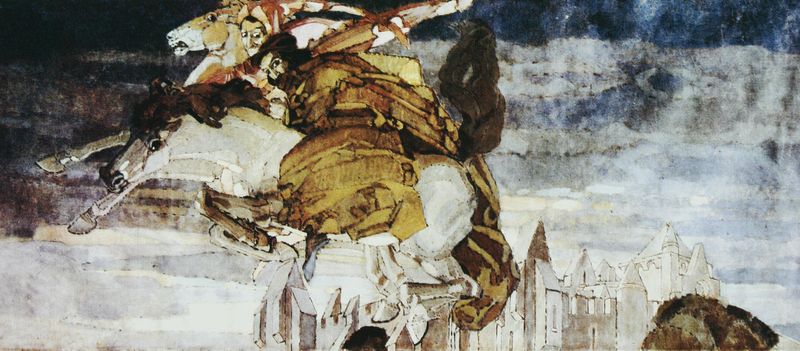
Titel: Der Flug von Faust und Mephistophel
Künstler: Michail Wrubel
Standort: Kazan
Institution: Staatliche Kunstsammlung
Schlagwörter: baum, berg, blau, dunkel, himmel, kopf, mann, schatten, weiß, wolken, aquarell, bäume, gelb, impressionismus, kubismus, menschen, ocker, stadt, braun, bunt, fenster, frau, grau, hell, köpfe, licht, männer, nacht, orange, schwarz, szene, zeichnung, gebäude, rot, schloss, tiere, tuch, wolke, beige, expressionismus, malerei, bart, gesichter, blicke, falten, gesicht, mensch, häuser, gewand, tücher, wald, fliegen, pferd, pferde, reiter, turm, nachthimmel, hufe, reiten, schweif, sprung, farbig, wellen, düster, fassaden, moderne, abstrakt, dächer, formen, angst, wandgemälde, stimmung, abstraktion, flucht, regen, lachen, maske, burg, eckig, rechteck, türme, palast, dom, flug, schweben, festung, kontur, druck, illustration, fliegend, entwurf, schimmel, geometrisch, fleigen, mauern, springen, apokalypse, wesen, märchen, pferdekopf, stapel, geflügelt, chagall, hexe, heimmel, zerlegt, prismen, rückblick, preschen, rieter, chagal, braque, burgberg, apokalyptische reiter, beritten, in der luft, mfliegen, russland, szne, wilde reiter, fliegendes pferd